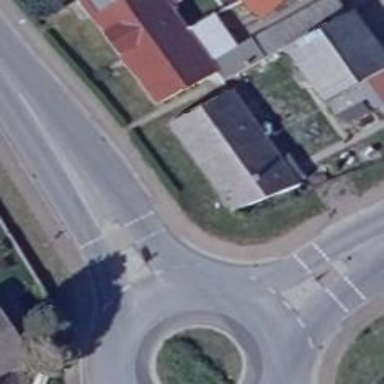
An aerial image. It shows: Crossing road.